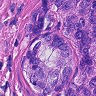
Metastatic tissue present: yes